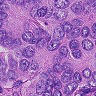
Metastatic tissue present: yes